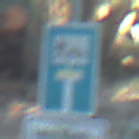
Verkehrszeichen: SackgasseRadverkehrFussgaengerDurchlaessig
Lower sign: HinweisGeaenderteVorfahrtVerkehrsfuehrungVerkehrsregelung3
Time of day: MorningAfternoon
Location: Outdoor (Nature)
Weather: Clear
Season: NotSpecified
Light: Natural